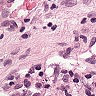
Metastatic tissue present: yes